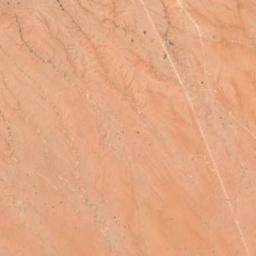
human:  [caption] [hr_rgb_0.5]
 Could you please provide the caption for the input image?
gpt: There is some weed on the edge of this desert .

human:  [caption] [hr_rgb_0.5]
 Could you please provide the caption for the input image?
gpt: This is a yellow desert with wavy stripes with a narrow road passes through it .

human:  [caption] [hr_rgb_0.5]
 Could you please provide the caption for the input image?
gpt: The desert is full of yellow sand .

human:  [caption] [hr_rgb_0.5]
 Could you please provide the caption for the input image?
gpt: The desert has orange sand and flat terrain and a road goes through the desert .

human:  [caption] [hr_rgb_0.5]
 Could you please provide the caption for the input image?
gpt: An orange desert with some stripes .